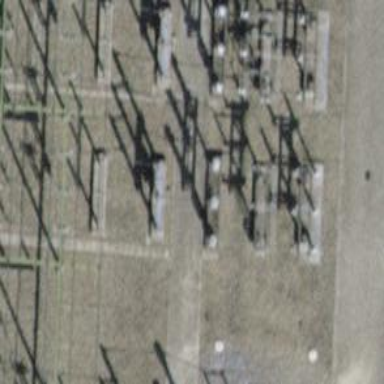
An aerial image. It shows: Insulator used in power systems.